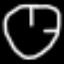
Label: clock